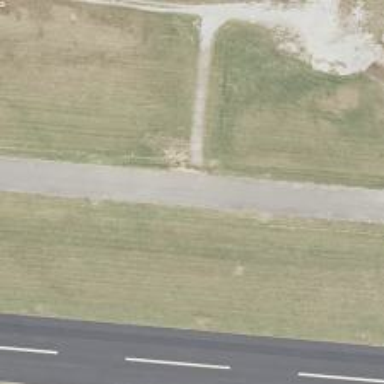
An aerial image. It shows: View of taxiway at the airport.